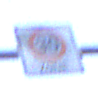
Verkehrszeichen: BeginnZone30
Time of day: SunriseSunset
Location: Outdoor (Suburban)
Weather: PartlyCloudy
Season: NotSpecified
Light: Natural